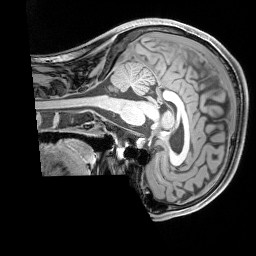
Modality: T1w
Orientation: sagittal
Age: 24
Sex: male
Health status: healthy
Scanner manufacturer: siemens
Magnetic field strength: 3 T
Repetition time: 1.65 s
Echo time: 0.00182 s